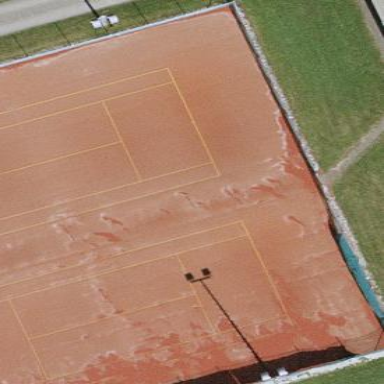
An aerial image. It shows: Tennis court in leisure pitch.